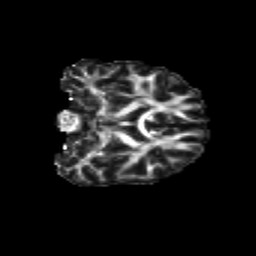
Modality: FA
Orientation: coronal
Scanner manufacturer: siemens
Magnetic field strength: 3 T
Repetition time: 9.2 s
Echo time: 0.084 s